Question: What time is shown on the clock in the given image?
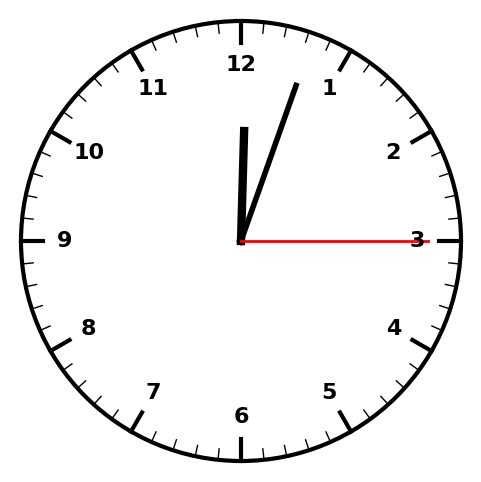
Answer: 12:03:15